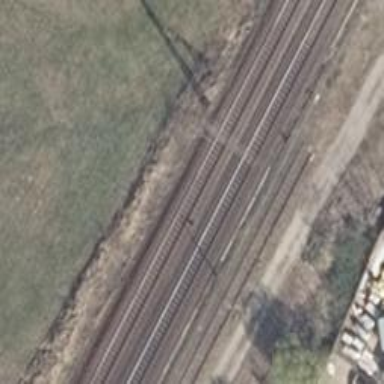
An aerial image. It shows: Solitary milestone along the railway.